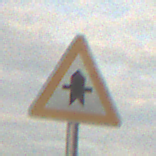
Verkehrszeichen: Vorfahrt
Umgebung: Outdoor, RoadRail
Tageszeit: SunriseSunset
Wetter: PartlyCloudy
Licht: Natural
Jahreszeit: NotSpecified
Kontrast: LowContrast